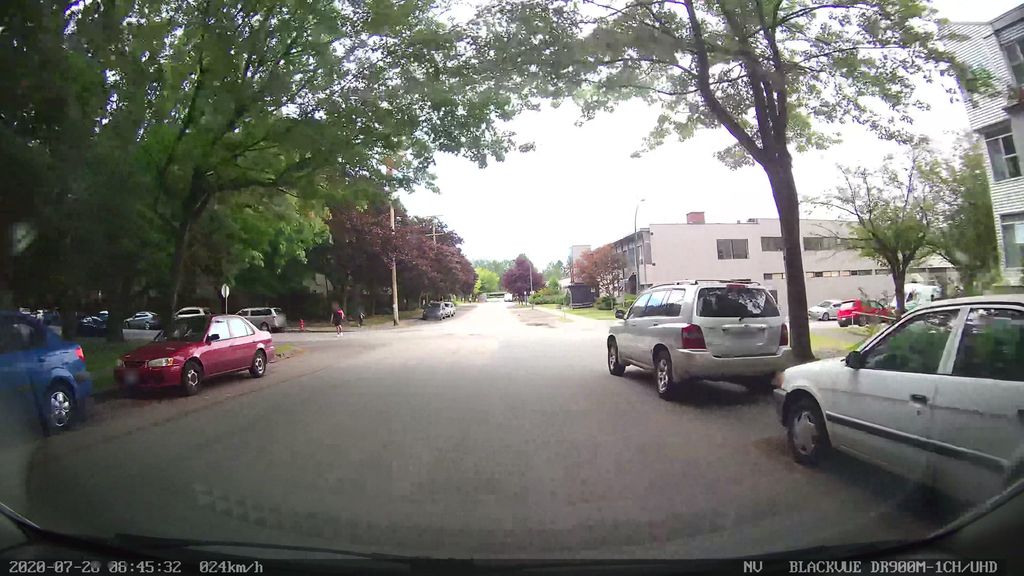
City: vancouver